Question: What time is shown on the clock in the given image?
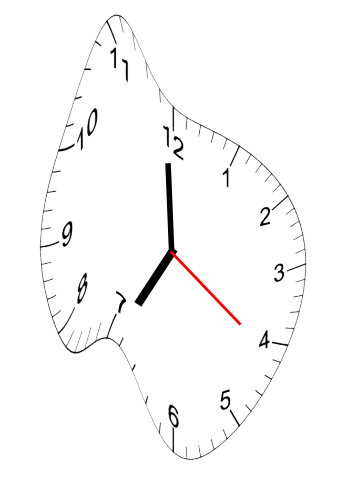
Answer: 06:59:21